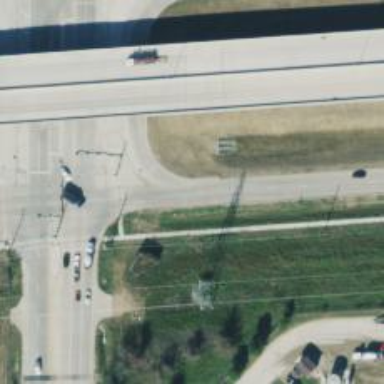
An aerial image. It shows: Secondary road with frontage road.